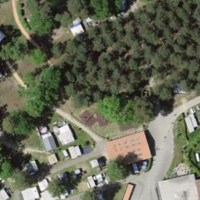
EUNIS habitat code: 53
Species observed at this site:
Carpinus betulus